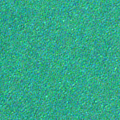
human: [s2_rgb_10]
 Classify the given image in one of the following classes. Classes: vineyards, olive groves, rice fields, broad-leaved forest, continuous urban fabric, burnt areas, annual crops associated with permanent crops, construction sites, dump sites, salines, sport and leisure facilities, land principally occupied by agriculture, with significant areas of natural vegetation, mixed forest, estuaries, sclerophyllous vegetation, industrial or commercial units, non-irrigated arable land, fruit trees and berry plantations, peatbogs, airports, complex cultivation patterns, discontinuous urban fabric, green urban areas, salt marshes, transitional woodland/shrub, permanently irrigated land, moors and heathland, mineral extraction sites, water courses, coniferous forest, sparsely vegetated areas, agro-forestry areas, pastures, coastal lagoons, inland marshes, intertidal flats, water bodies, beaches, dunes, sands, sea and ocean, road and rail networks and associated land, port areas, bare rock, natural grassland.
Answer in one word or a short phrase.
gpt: sea and ocean